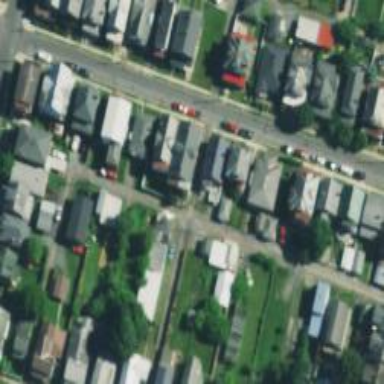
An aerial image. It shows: Alley classified as service road.